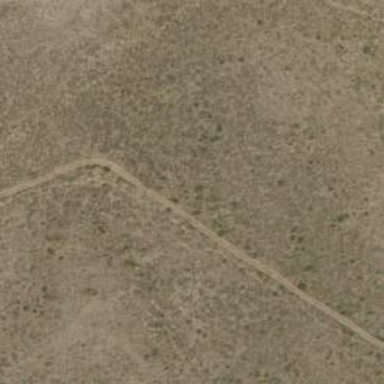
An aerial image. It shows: Track road.